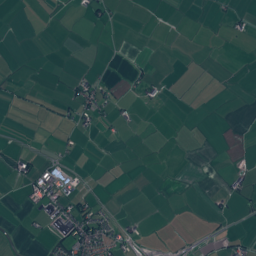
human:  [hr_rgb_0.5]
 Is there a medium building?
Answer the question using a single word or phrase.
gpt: yes

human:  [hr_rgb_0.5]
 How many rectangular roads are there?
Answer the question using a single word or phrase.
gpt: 0

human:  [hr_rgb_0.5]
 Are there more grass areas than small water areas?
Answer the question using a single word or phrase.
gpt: yes

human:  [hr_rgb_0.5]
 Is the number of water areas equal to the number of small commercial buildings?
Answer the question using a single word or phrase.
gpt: no

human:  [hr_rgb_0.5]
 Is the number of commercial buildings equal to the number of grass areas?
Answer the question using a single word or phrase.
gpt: no

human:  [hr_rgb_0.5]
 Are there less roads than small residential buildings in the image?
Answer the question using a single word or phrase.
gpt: yes

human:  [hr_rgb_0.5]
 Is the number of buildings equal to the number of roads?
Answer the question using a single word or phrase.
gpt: no

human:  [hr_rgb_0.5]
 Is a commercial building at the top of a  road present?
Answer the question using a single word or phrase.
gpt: yes

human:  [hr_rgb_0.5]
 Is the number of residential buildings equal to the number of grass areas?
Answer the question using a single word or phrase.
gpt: no

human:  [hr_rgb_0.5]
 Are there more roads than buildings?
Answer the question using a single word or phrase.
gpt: no

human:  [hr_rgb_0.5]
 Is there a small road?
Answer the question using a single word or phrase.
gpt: yes

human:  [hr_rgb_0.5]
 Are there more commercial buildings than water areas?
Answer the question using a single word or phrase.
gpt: no

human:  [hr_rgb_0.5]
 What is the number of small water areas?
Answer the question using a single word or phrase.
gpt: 14

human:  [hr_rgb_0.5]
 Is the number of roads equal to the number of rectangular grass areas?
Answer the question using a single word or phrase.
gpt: no

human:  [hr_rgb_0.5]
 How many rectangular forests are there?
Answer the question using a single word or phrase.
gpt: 2

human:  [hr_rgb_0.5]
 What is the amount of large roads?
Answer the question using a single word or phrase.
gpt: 0

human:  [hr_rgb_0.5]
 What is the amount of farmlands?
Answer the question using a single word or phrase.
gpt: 13

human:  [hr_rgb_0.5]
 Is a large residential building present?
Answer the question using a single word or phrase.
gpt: yes

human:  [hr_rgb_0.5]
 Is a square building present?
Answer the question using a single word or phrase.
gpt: yes

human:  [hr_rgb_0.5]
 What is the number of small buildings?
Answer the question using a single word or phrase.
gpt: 566

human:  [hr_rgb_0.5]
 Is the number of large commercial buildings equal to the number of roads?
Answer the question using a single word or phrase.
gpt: no

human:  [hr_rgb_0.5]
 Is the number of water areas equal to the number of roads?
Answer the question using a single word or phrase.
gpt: no

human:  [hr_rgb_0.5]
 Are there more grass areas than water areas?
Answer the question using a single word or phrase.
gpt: yes

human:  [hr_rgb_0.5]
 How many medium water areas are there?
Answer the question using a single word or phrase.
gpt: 6

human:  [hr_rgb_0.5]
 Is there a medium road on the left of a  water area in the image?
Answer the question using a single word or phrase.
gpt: no

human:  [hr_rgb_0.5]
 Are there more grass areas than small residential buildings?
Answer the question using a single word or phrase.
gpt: no

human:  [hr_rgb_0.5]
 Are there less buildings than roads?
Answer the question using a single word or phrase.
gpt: no

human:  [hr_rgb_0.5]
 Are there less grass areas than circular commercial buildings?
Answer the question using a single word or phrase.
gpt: no

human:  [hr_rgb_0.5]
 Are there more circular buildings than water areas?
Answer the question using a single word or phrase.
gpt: no

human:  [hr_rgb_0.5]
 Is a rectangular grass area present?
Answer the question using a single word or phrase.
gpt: yes

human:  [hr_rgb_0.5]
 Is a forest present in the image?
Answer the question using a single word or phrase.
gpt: yes

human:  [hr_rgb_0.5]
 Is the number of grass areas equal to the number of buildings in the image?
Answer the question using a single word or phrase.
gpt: no

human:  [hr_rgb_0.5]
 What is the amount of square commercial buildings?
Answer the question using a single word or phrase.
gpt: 0

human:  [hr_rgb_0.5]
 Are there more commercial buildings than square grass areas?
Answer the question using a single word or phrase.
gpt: yes

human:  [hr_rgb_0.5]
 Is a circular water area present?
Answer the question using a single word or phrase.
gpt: yes

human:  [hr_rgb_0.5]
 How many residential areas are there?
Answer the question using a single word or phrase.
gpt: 2